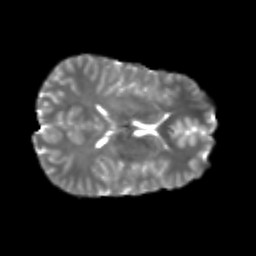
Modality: T2w
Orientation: axial
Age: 21
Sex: male
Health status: healthy
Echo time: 0.074 s